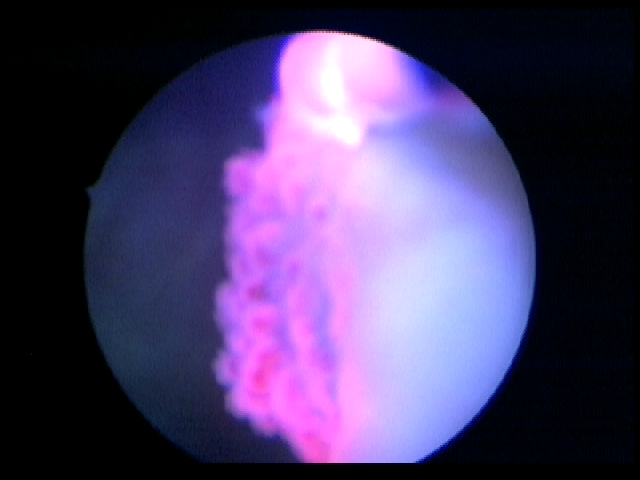
Modality: BLC
Class: Malignant
Subclass: LowGradePapillary
Lesion: L1
Stage: Ta
Morphology: Papillary
Bladder cancer association: Yes